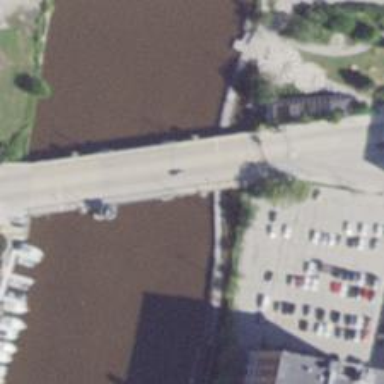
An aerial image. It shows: Footway road with lift movable bridge.